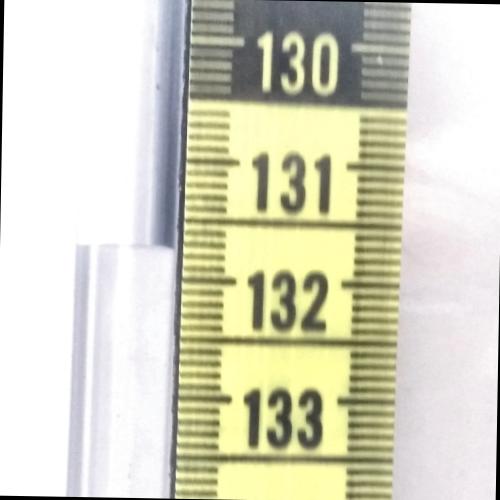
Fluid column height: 131.8 cm